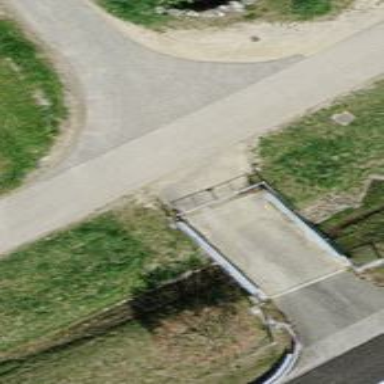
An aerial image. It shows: Gate.